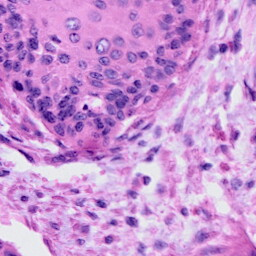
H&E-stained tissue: Cervix